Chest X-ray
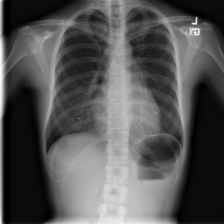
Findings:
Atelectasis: negative
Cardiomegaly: negative
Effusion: negative
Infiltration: negative
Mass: negative
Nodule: negative
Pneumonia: negative
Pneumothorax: negative
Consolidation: negative
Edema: negative
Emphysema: negative
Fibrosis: negative
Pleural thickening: negative
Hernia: negative